Question: I have an array filled with dictionaries in a plist:

The dictionary itself contains an array, keyed by 'Taskitler'. I want to show the items in that array in a table view. What should I write to see them? How can I define my data paths?
This code doesnt work:
'''
cell.textLabel.text = [[mainList objectAtIndex:indexPath.row] objectForKey:@"Urun"];
'''
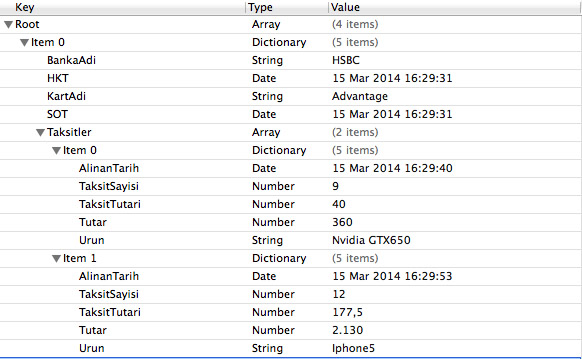
Answer: The easiest way to do it is this. The code below takes advantage of the subscripting syntax in Objective-C.
'''
NSArray *root = // root object
NSString *urun = root[0][@"Tasksitler"][0][@"Urun"];
'''
Explanation:
'myArray[index]' is equivalent to '[myArray objectAtIndex:index]'.
'myDictionary[@"key"]' is equivalent to '[myDictionary objectForKey:@"key"]'.
You can see which is shorter and easier to understand.